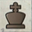
Piece: bK